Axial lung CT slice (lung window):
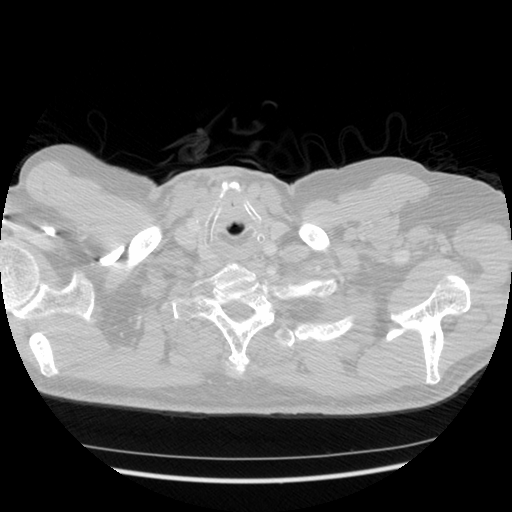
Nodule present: no